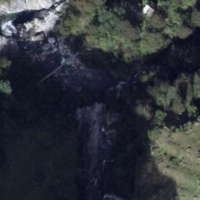
EUNIS habitat code: 41
Species observed at this site:
Neotinea ustulata